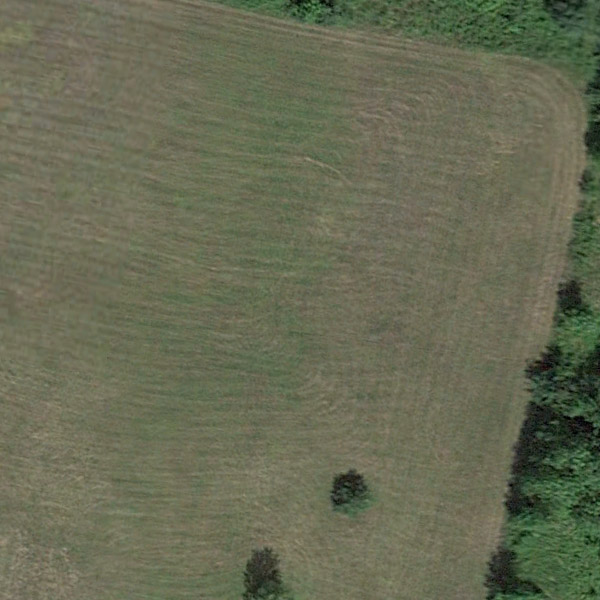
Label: Meadow